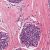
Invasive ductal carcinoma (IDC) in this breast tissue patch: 0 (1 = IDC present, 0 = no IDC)